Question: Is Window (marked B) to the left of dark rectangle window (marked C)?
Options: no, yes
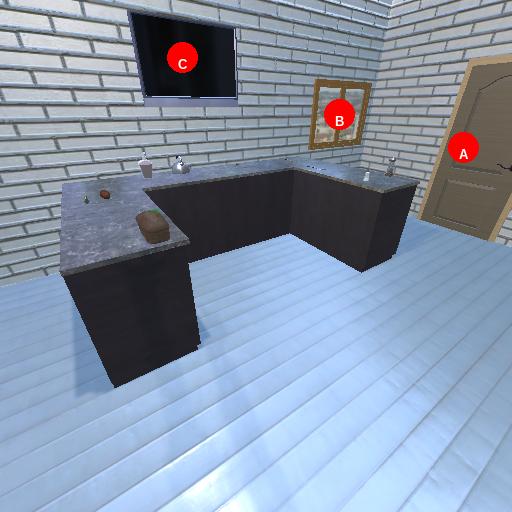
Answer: no